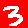
Digit: 3